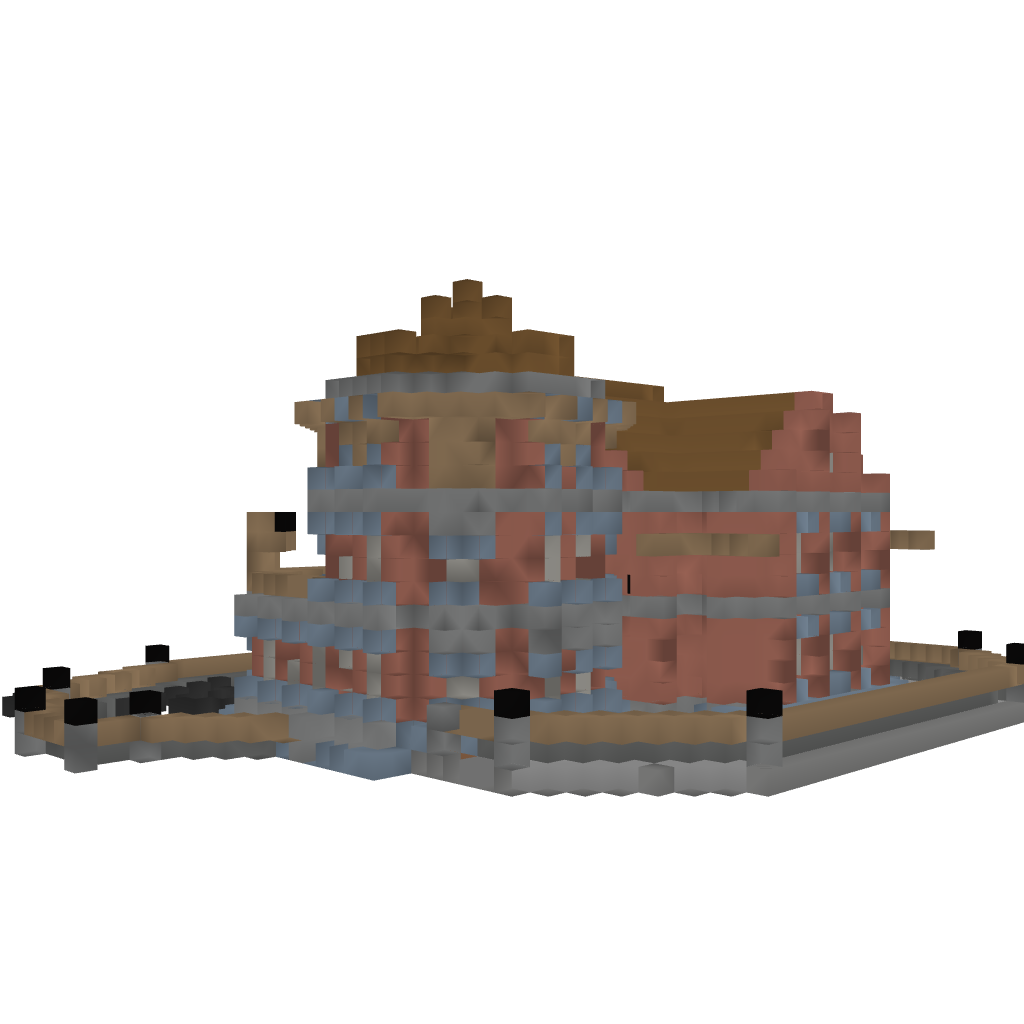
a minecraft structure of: Brick Cottage